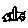
Label: fish